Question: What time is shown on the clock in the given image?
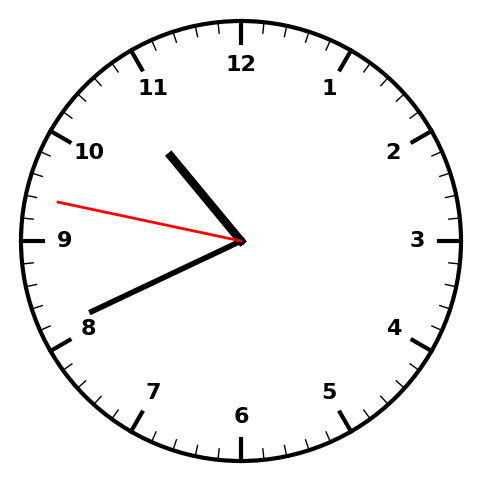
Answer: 10:40:47